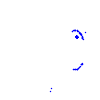
Particle: proton